Question: Calculate the minimum enclosing rectangle area of the following rectangle, where the sides of the enclosing rectangle must be parallel to the grid
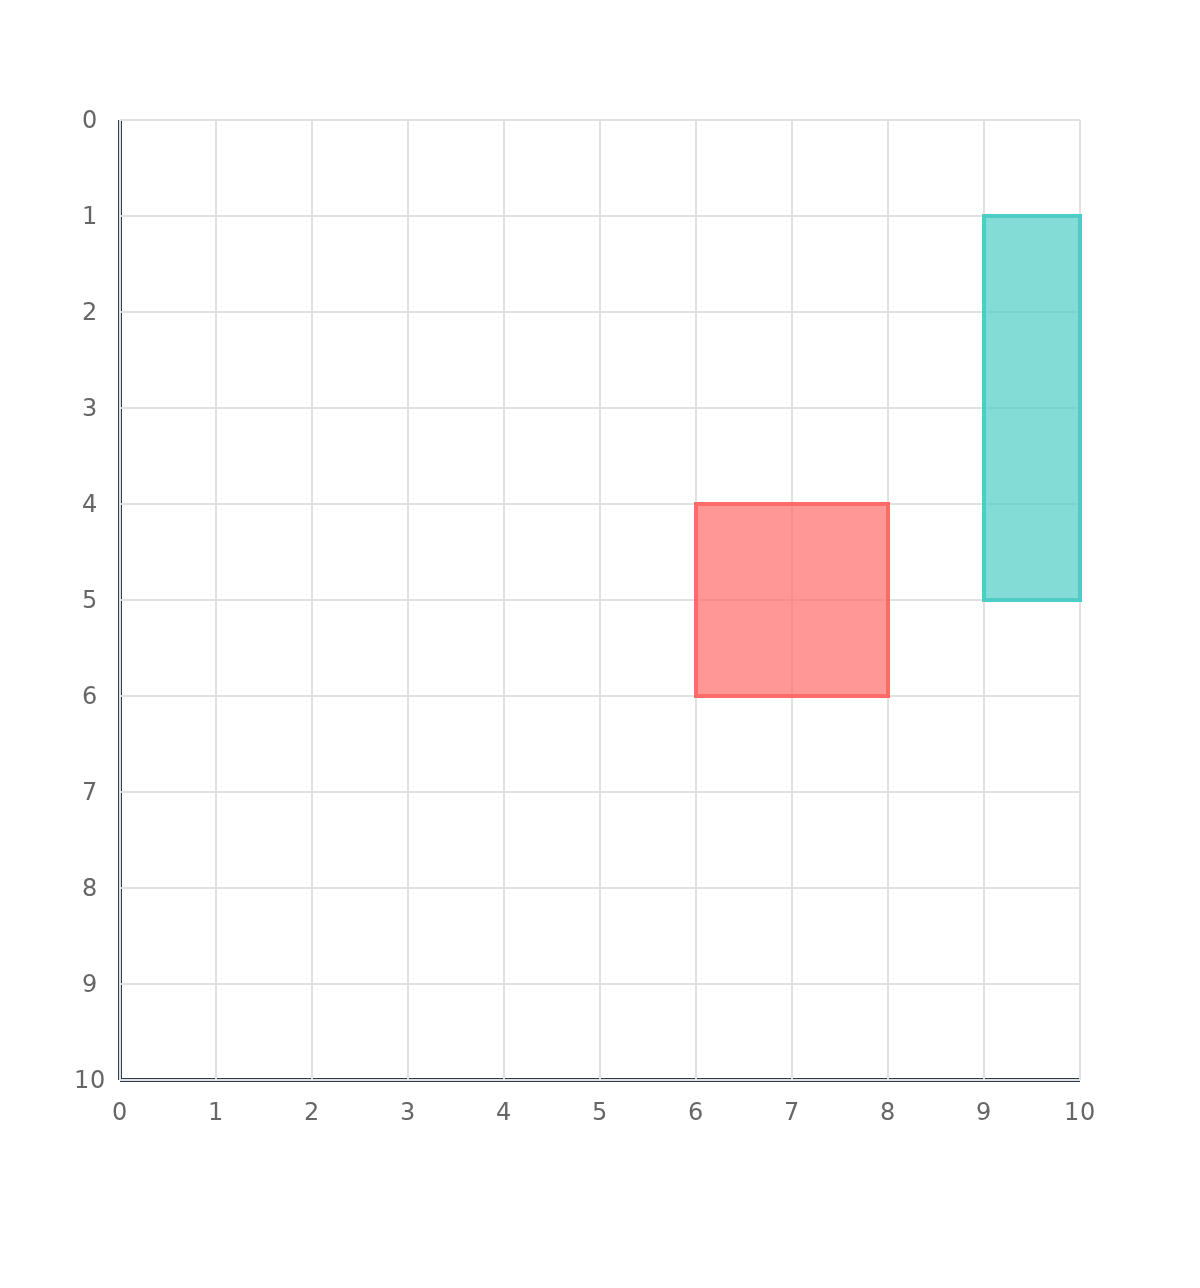
Answer: 20